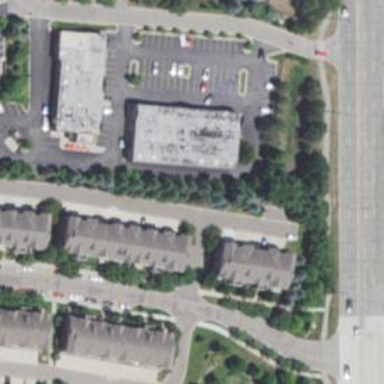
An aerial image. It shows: Pharmacy providing healthcare services.